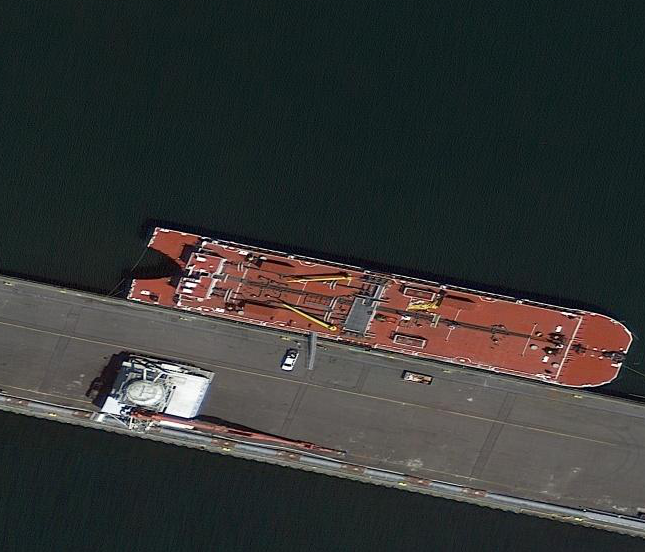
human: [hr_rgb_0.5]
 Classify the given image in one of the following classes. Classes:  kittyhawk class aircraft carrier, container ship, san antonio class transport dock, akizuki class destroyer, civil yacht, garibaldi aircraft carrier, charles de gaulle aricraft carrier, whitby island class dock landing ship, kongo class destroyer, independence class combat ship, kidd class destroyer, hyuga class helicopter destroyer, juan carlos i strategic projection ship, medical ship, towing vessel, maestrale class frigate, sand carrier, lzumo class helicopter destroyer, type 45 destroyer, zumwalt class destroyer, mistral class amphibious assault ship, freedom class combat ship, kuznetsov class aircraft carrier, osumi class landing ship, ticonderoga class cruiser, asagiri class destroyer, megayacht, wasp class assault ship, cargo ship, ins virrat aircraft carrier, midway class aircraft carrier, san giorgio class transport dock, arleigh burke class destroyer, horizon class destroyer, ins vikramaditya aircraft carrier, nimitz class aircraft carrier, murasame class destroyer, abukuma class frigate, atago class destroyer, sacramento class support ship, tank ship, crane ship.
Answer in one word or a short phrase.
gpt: Tank ship